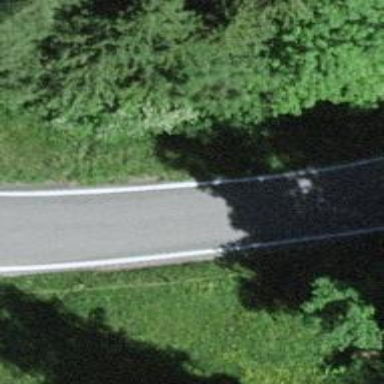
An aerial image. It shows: Tertiary road with asphalt surface.